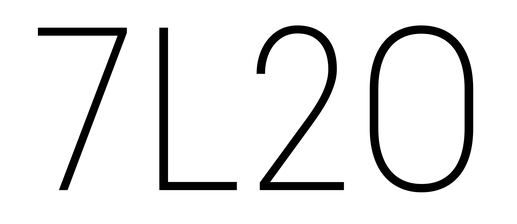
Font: Roboto_Condensed_ExtraLight